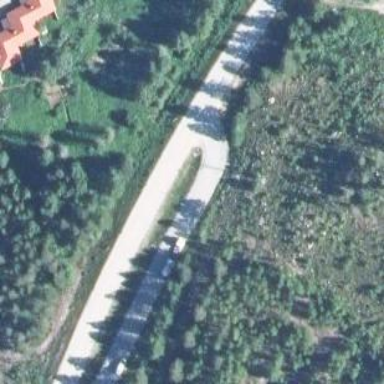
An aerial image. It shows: Rest area on the road.